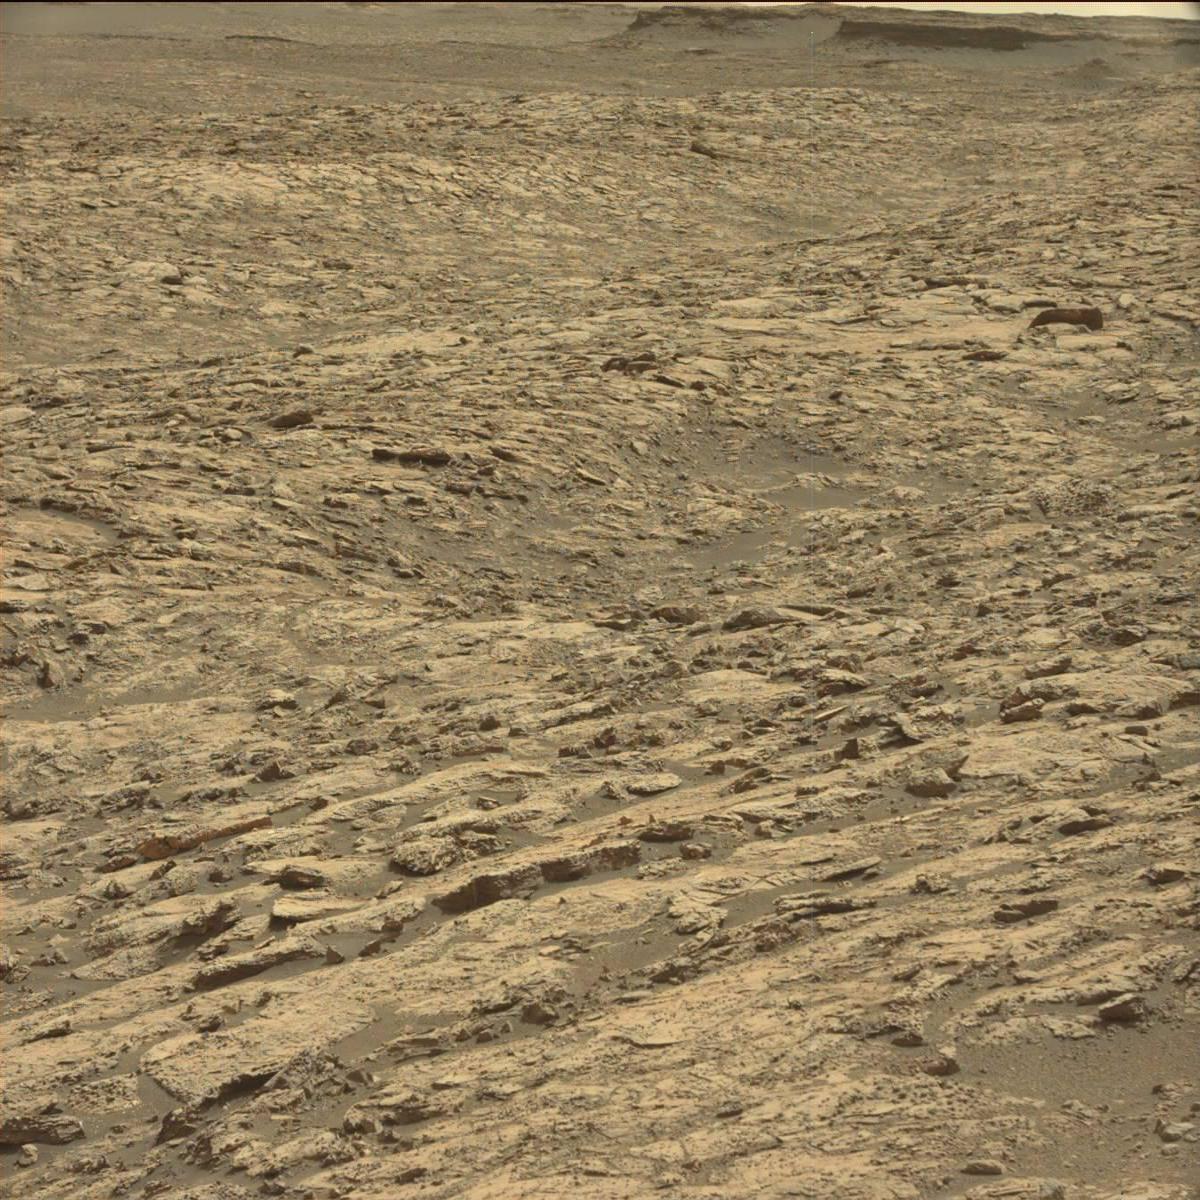
Terrain classes present: Bedrock, Sand / Soil, Sky